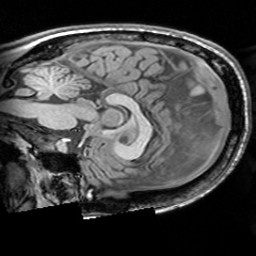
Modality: T1w
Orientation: sagittal
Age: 29
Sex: female
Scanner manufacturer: siemens
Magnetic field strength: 3 T
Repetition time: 1.63 s
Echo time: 0.00311 s